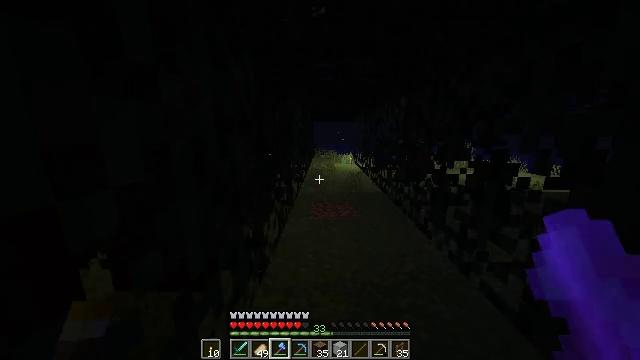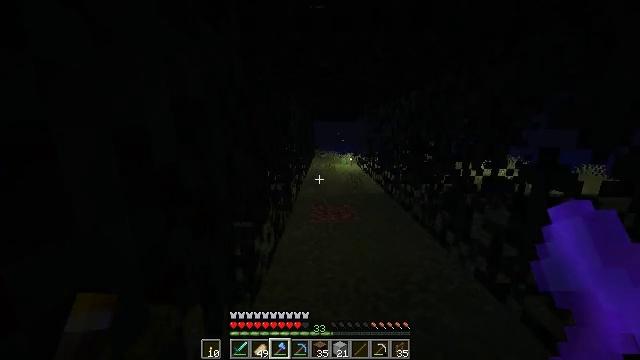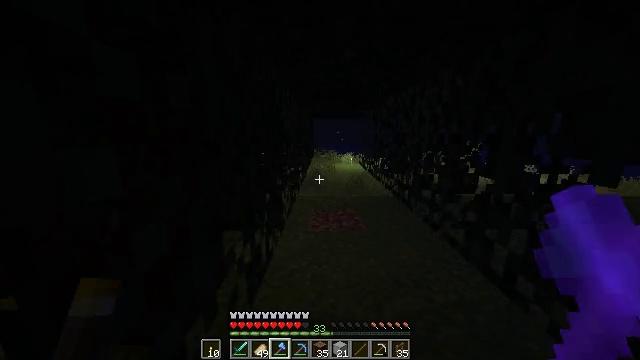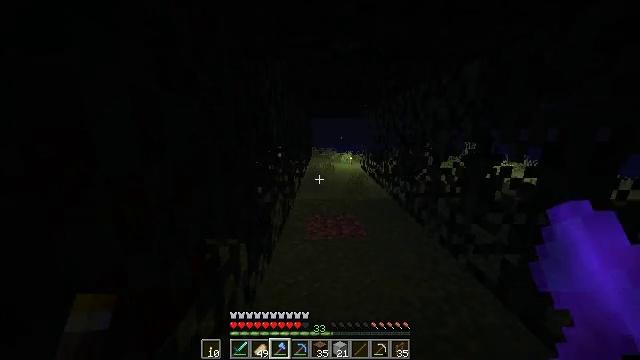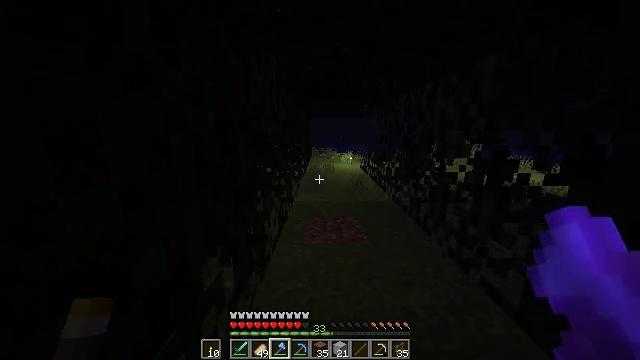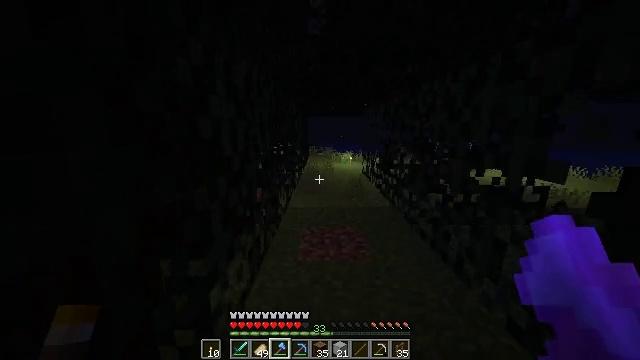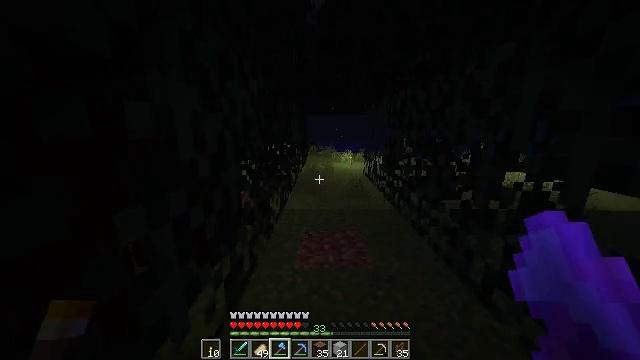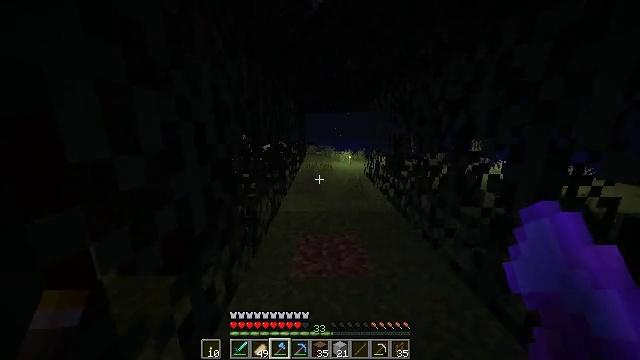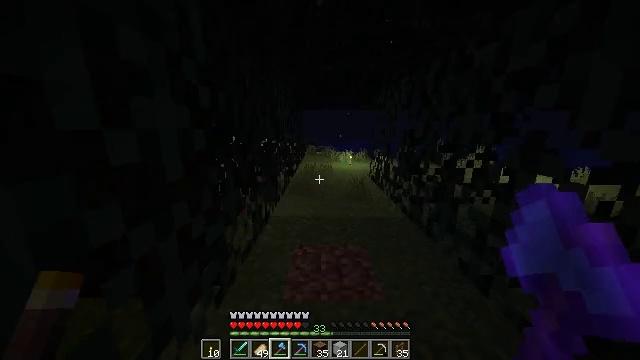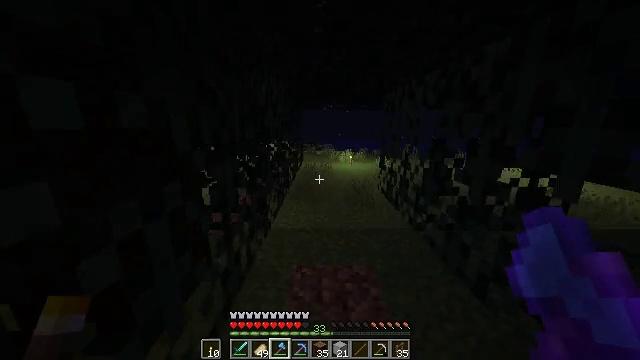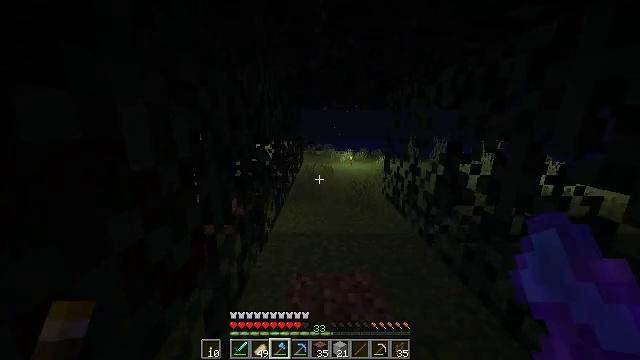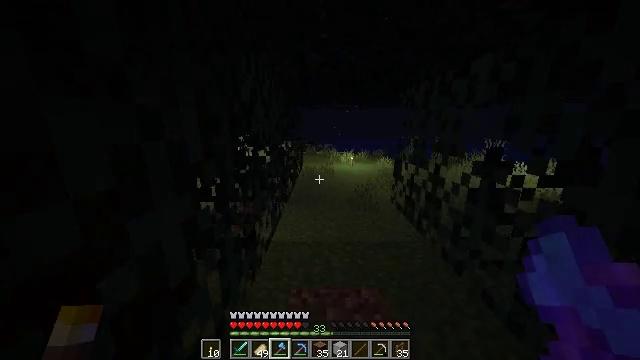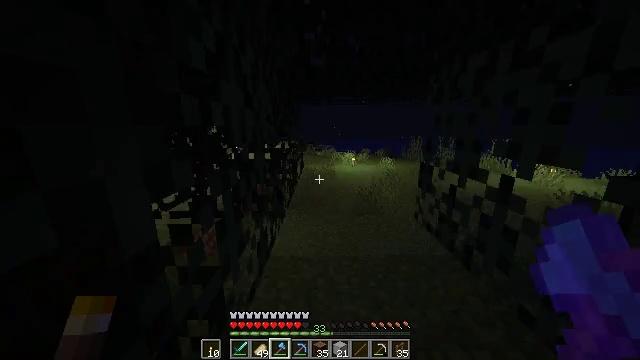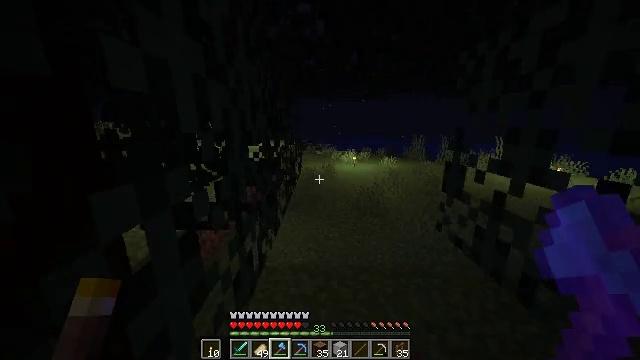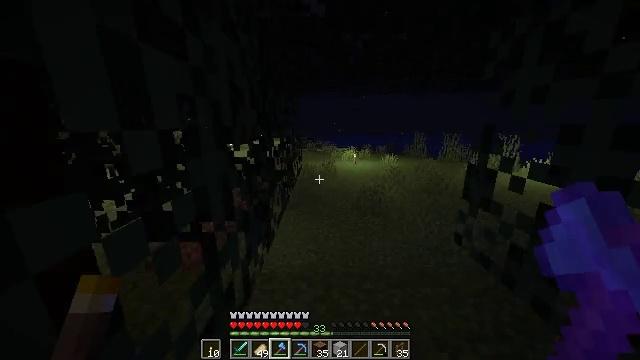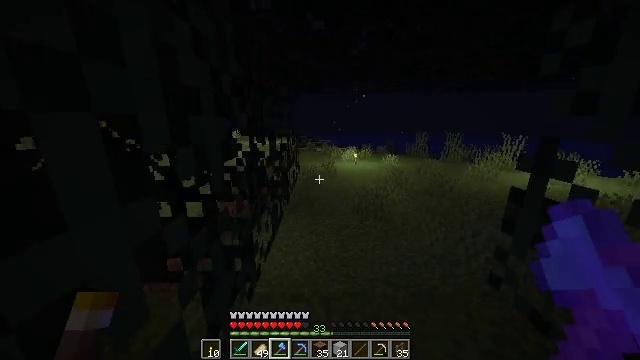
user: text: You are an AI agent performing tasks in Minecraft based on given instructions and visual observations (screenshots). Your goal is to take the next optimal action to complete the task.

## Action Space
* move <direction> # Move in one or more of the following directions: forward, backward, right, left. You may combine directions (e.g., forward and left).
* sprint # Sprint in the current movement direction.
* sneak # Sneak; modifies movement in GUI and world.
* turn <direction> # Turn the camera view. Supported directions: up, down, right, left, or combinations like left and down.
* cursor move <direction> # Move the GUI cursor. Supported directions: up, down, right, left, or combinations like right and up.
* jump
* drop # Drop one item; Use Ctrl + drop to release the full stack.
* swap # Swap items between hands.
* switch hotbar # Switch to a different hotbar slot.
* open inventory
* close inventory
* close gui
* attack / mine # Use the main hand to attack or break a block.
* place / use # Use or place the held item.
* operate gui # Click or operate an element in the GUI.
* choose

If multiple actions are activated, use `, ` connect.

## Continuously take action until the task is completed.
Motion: motion action
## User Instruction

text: Collect the brown bed for later use.
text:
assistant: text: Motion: move forward
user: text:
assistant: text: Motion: move forward, sprint
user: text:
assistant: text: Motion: move forward, sprint
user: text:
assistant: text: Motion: move forward
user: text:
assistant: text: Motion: move forward
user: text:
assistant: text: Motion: move forward
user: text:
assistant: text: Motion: move forward
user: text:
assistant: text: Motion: move forward, sprint
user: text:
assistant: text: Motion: move forward, sprint
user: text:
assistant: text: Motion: move forward, sprint
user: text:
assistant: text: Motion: move forward
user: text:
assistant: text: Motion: move forward
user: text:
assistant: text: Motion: move forward
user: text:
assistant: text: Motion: move forward
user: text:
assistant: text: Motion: move forward, sprint
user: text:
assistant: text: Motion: move forward, sprint
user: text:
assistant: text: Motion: move forward, sprint
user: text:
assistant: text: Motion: move forward, turn right
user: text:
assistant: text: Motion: move forward, turn right and down
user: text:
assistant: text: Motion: move forward, turn right
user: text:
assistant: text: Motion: move forward, sprint, turn right
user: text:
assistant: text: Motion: move forward, sprint, turn right
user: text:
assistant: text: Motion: move forward, sprint, turn right
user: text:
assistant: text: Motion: move forward, sprint, turn right
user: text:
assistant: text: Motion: move forward, turn right and up
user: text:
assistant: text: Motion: move forward, turn right and up
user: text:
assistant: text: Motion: move forward, turn right and up
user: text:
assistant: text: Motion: move forward, turn right and up
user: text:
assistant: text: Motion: move forward, turn right, jump
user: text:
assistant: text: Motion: move forward, turn right, jump